Aerial crown-view tile of a tropical tree (Barro Colorado Island, Panama), acquired 20250217:
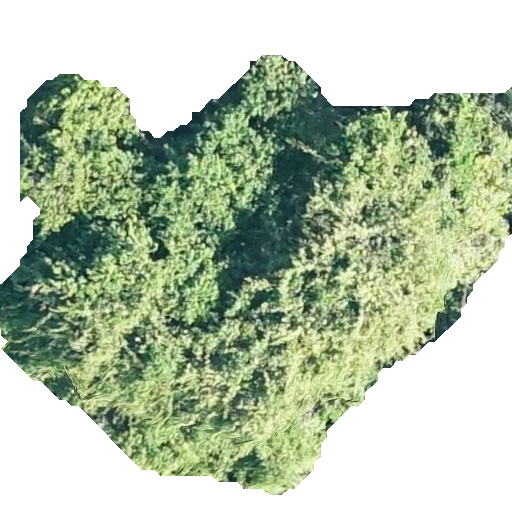
Species: Pouteria stipitata
GBIF accepted scientific name: Pouteria stipitata
Crown area: 238.989 m²